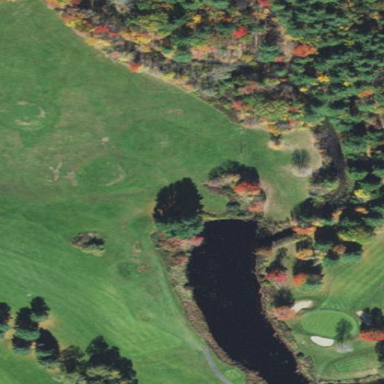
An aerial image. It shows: Water hazard in golf course. The hazard is natural water feature.